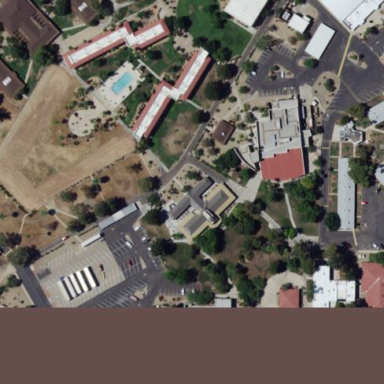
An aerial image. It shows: College or university.